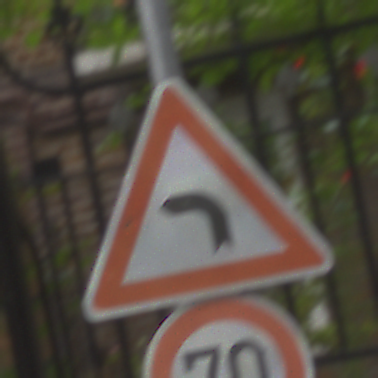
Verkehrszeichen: KurveLinks
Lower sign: Geschwindigkeit70
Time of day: MorningAfternoon
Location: Outdoor (Urban)
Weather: Overcast
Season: NotSpecified
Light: Natural